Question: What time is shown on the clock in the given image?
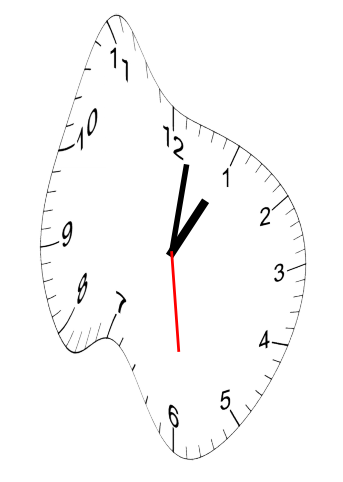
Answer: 01:01:29